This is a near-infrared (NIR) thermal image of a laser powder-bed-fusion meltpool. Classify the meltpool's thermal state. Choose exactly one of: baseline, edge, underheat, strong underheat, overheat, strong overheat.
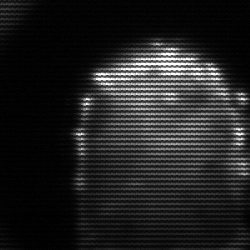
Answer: baseline